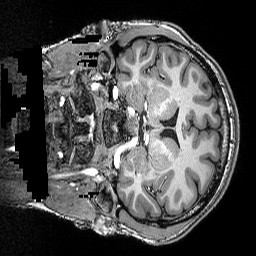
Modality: T1w
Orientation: coronal
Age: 23
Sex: male